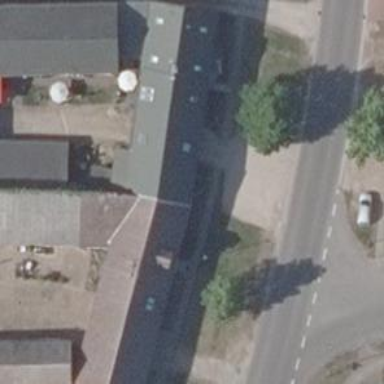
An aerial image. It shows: Farm shop.